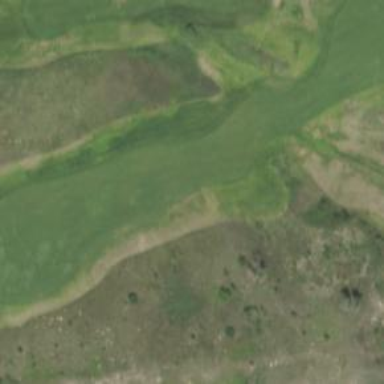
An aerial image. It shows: Golf fairway surrounded by grass.